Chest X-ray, PA view. Patient: 49 years old, sex M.
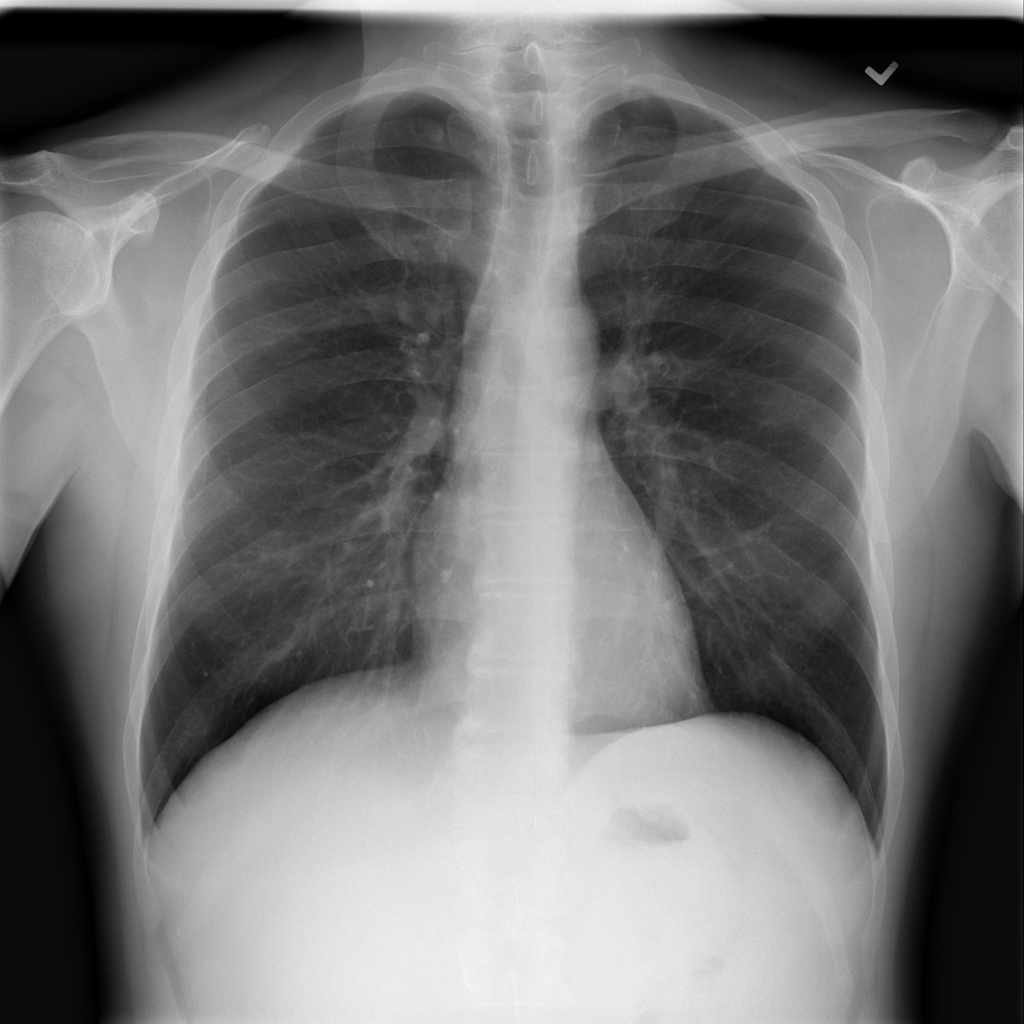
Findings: No Finding